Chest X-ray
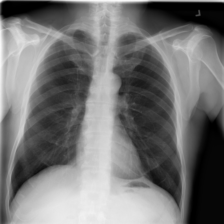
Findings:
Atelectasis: negative
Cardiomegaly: negative
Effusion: negative
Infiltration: negative
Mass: negative
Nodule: negative
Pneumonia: negative
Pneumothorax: negative
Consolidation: negative
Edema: negative
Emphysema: negative
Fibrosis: negative
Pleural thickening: negative
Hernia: negative